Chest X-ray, PA view. Patient: 42 years old, sex M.
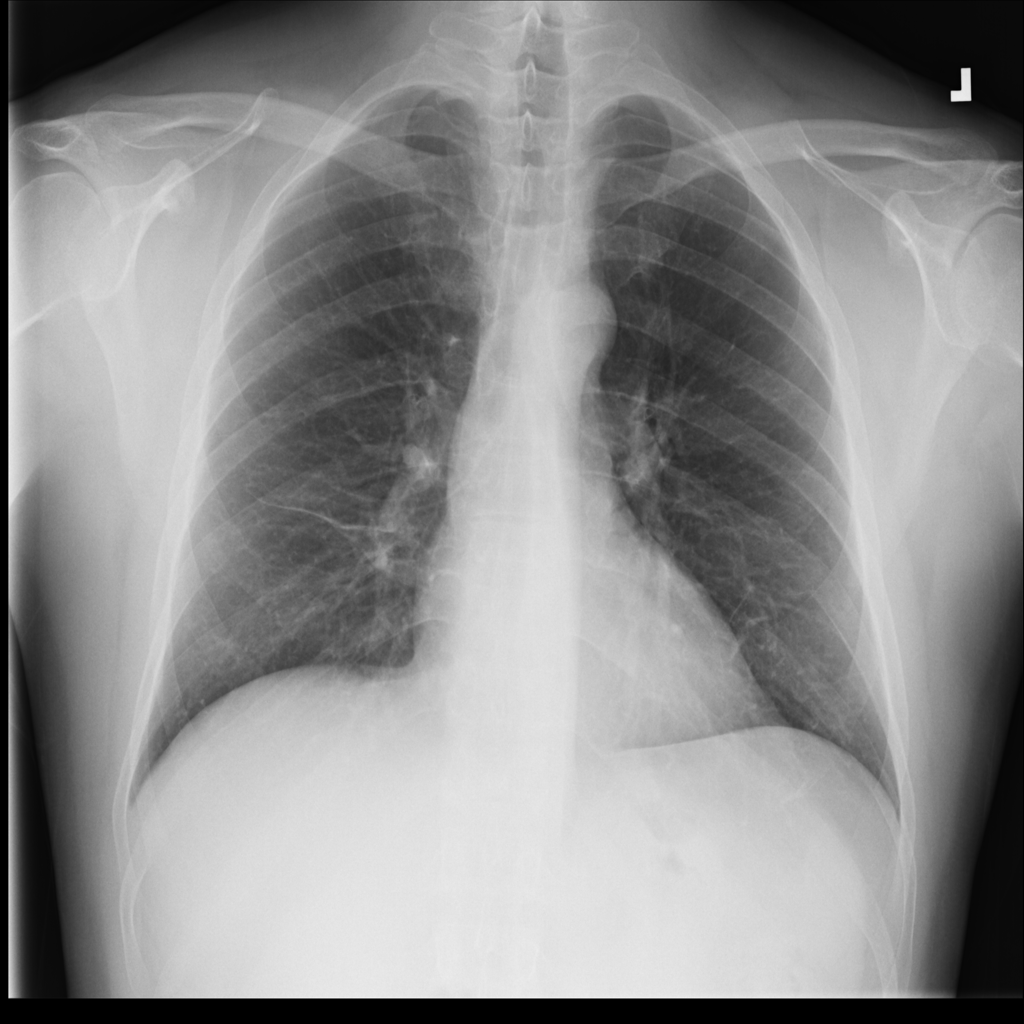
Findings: Atelectasis